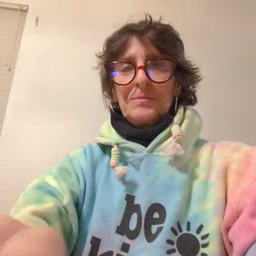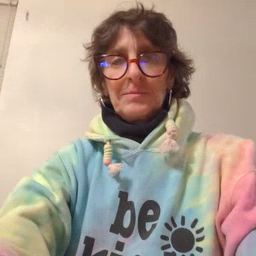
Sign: jeans